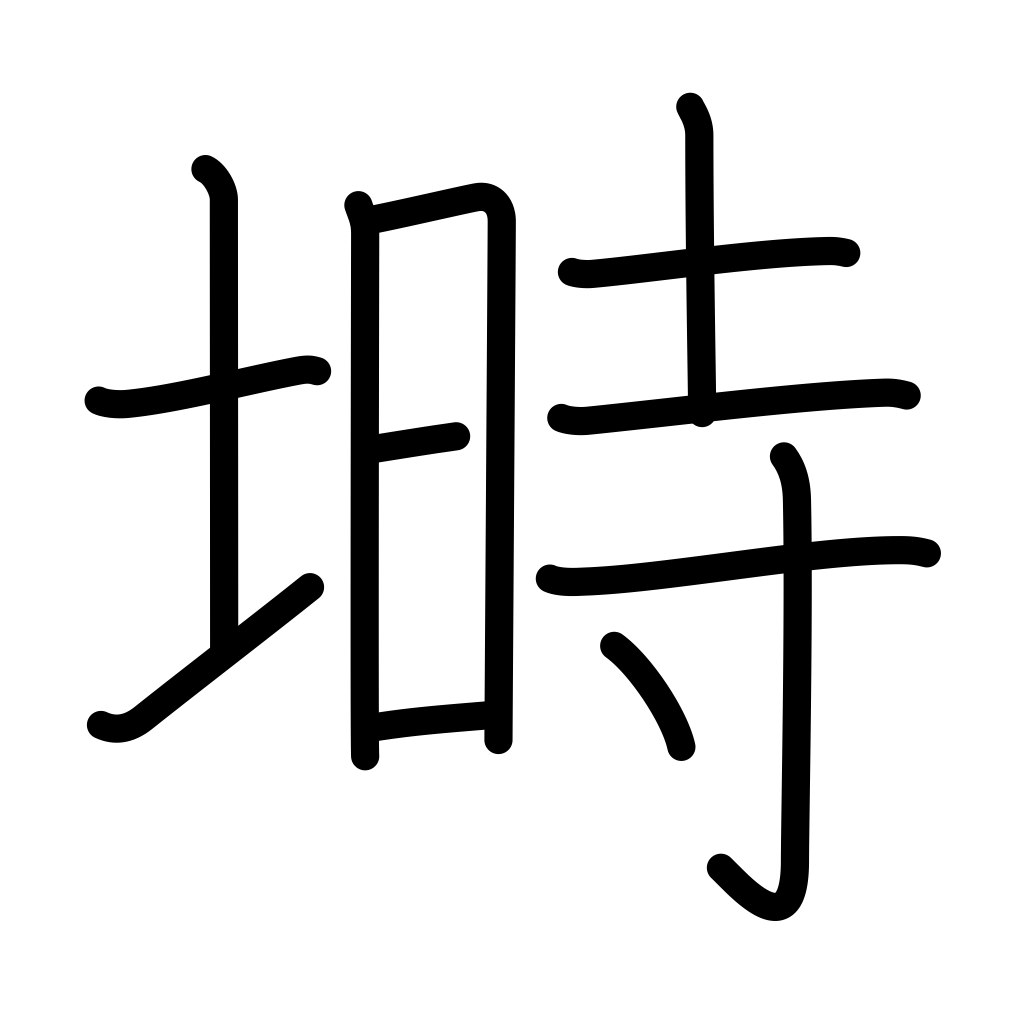
Meaning: roost, hen coop, spiral